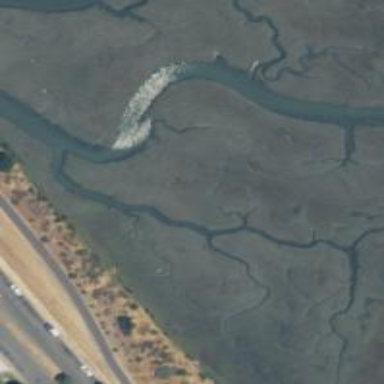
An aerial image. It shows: Tidal channel flowing through the area.